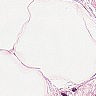
Metastatic tissue present: no